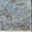
Piece: xx